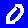
Digit: 0